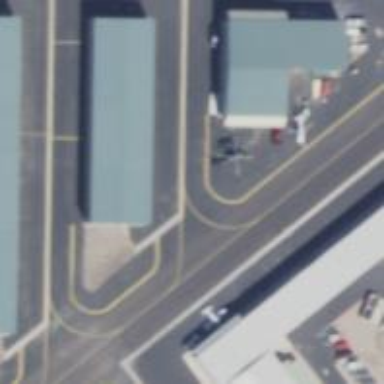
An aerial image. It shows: Image of taxiway at airport.